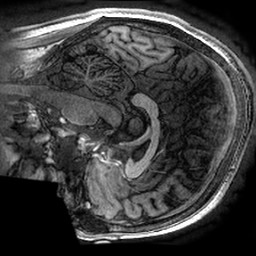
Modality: T1w
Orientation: sagittal
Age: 21
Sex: male
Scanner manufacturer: ge
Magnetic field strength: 3 T
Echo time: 0.002736 s